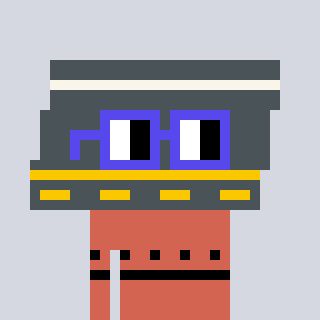
a pixel art character with square blue glasses, a road-shaped head and a peachy-colored body on a cool background